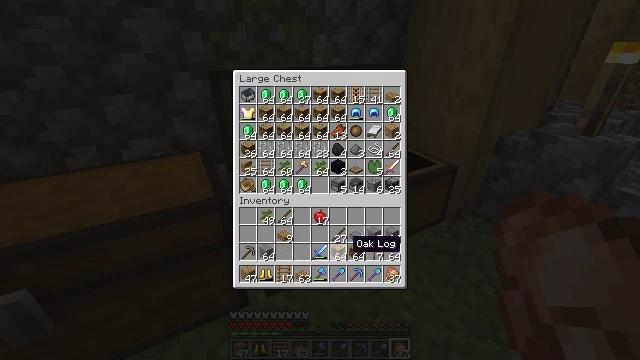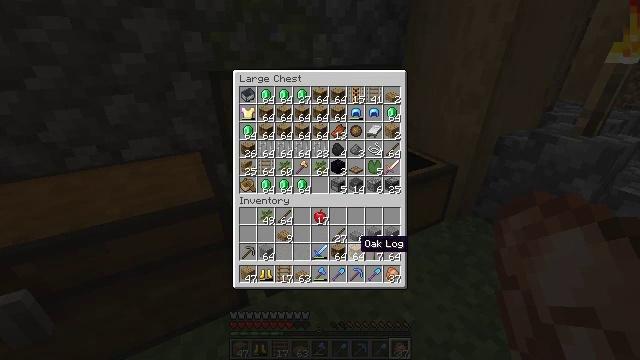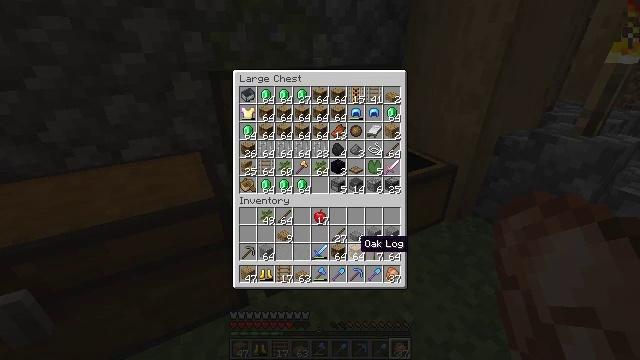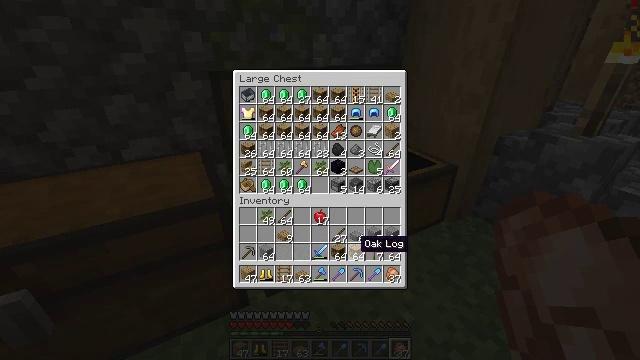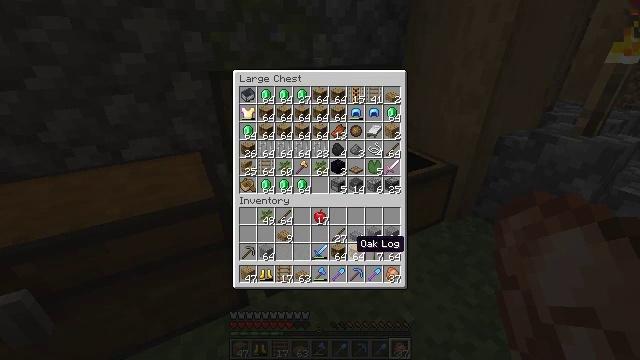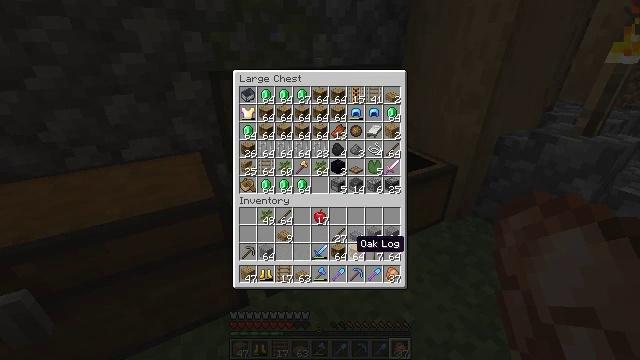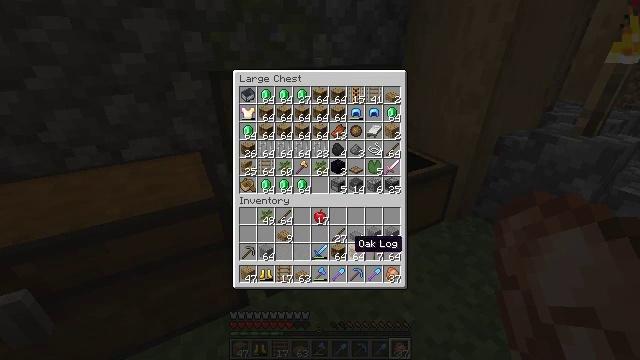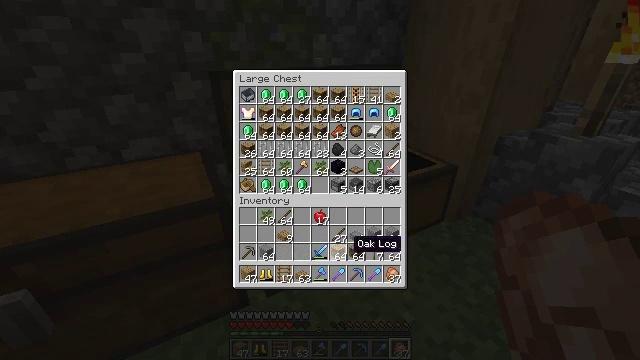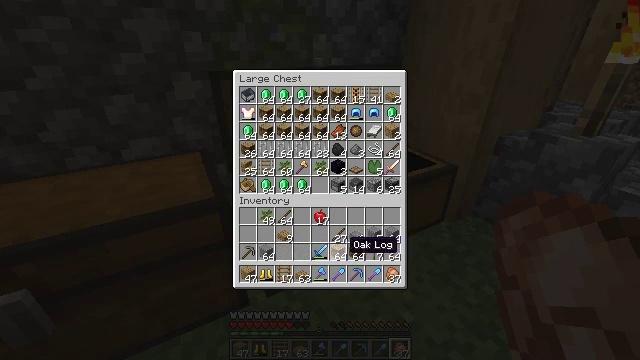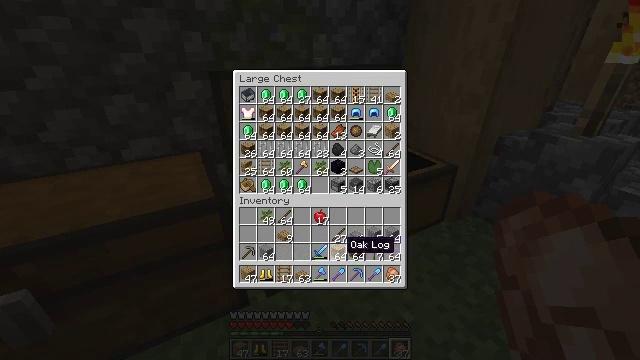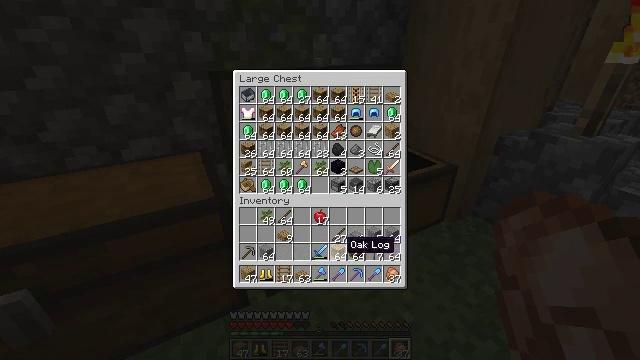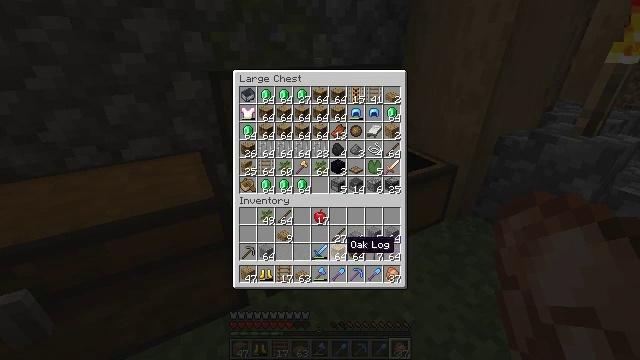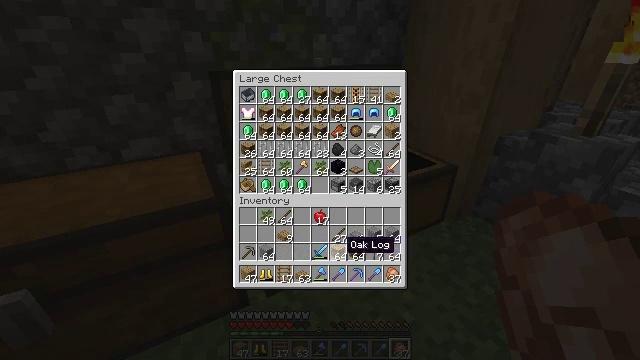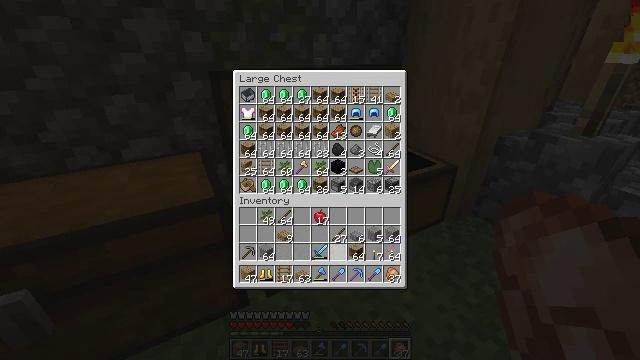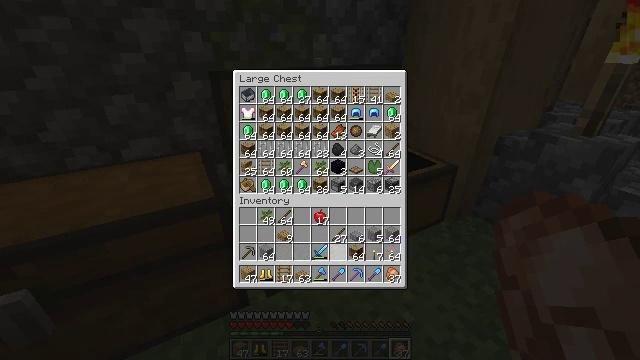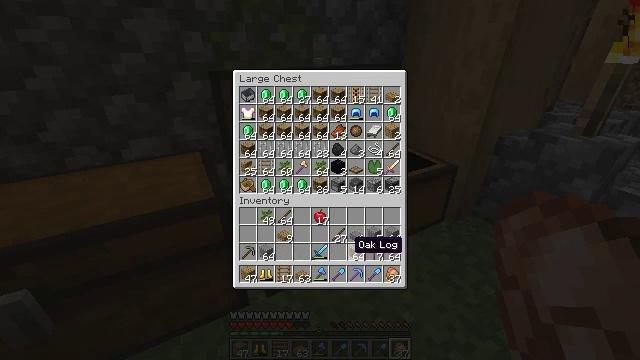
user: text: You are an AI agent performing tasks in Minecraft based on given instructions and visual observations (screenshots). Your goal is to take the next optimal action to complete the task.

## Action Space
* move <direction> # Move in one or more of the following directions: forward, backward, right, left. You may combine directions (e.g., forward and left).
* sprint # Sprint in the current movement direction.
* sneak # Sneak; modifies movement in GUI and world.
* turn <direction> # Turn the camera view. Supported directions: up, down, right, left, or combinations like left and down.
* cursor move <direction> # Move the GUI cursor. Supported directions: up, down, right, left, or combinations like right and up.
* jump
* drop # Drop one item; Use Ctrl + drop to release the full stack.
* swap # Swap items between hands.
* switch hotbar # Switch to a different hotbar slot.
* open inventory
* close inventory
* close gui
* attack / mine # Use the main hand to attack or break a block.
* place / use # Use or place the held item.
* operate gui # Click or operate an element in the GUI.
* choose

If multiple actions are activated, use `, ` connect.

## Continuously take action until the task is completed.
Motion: motion action
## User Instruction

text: Make some polished andesite slabs in the crafting table.
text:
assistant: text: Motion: sneak, cursor move right
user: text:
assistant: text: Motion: sneak
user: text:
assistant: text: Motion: sneak
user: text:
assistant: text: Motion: sneak
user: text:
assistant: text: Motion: sneak
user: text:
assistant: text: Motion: sneak
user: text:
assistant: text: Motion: sneak
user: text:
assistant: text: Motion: sneak
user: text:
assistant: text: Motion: sneak
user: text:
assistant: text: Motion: sneak
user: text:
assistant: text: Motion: sneak
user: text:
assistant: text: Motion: sneak
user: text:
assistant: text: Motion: sneak, operate gui
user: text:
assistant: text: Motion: sneak, operate gui
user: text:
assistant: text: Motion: sneak, cursor move right, operate gui
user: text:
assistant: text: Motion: sneak
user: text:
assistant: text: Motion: sneak
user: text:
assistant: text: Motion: sneak
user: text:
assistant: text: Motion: sneak, operate gui
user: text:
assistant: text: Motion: sneak, operate gui
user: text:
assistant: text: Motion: sneak, operate gui
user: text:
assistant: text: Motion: sneak, operate gui
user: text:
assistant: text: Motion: sneak
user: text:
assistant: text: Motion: sneak
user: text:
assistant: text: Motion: sneak
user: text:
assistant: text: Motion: sneak
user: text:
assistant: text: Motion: sneak
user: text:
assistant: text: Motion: sneak
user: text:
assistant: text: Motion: sneak
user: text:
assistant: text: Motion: sneak